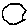
Label: circle